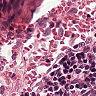
Metastatic tissue present: no